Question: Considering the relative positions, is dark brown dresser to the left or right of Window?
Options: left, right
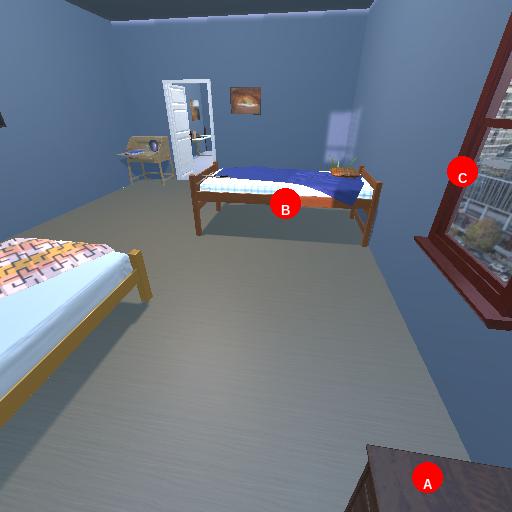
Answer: left